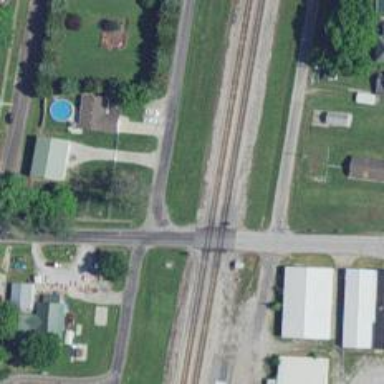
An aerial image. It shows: Level crossing along the railway.